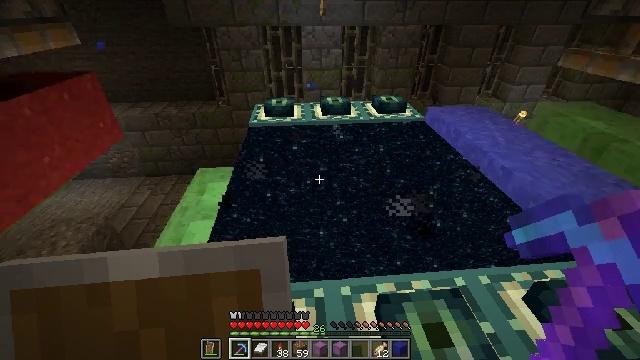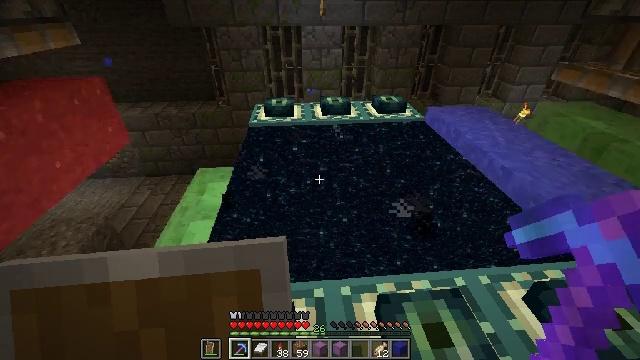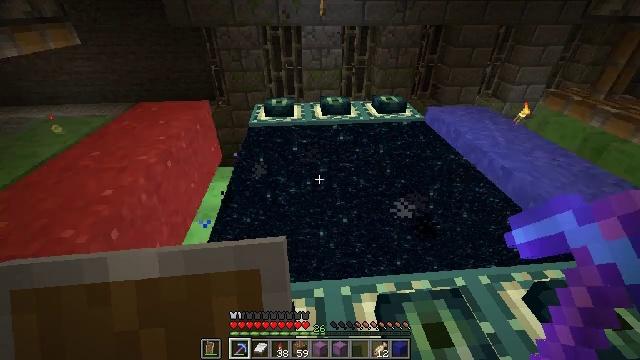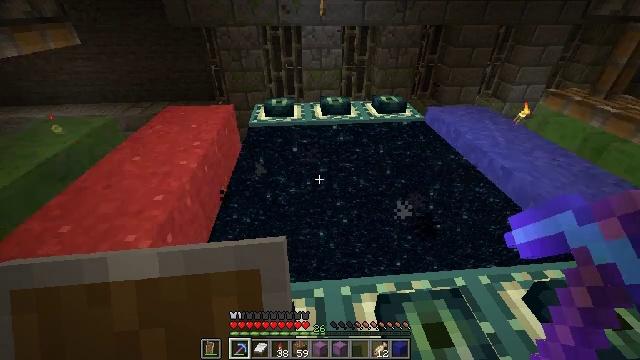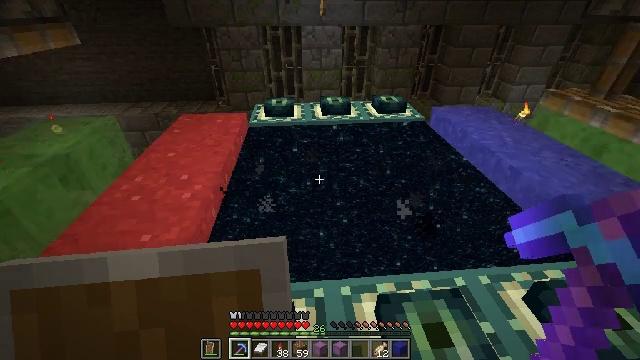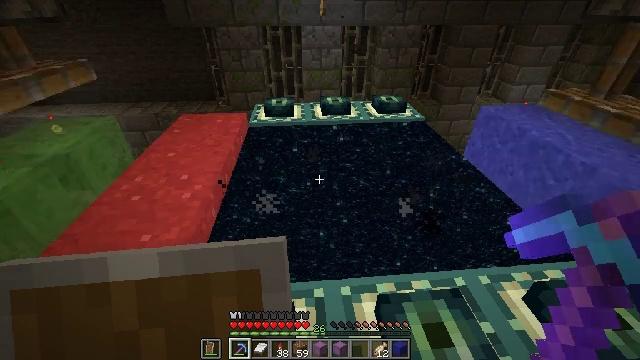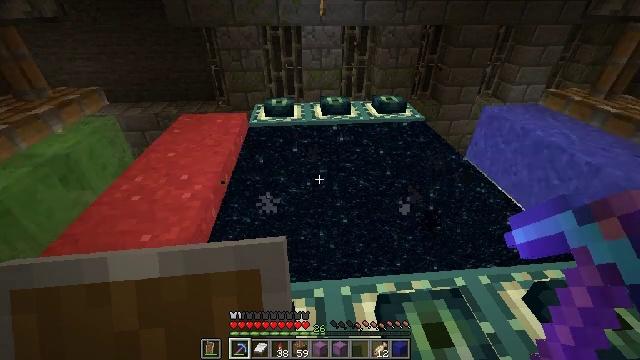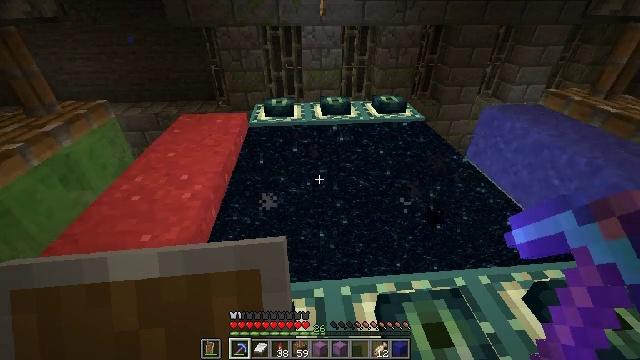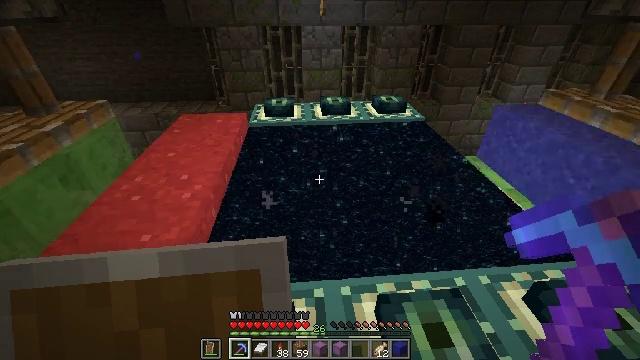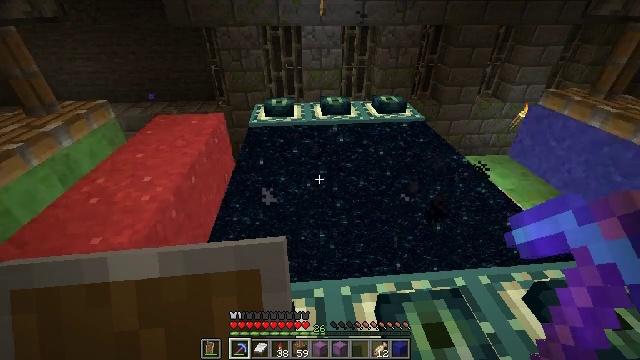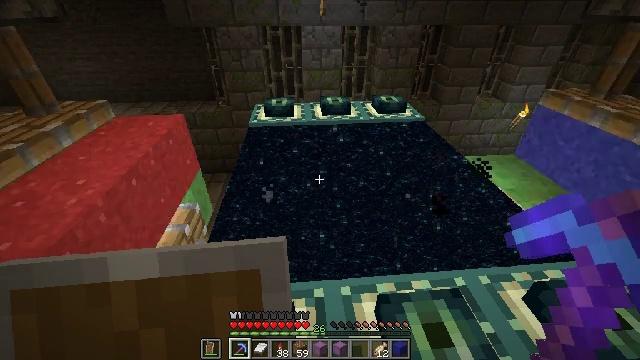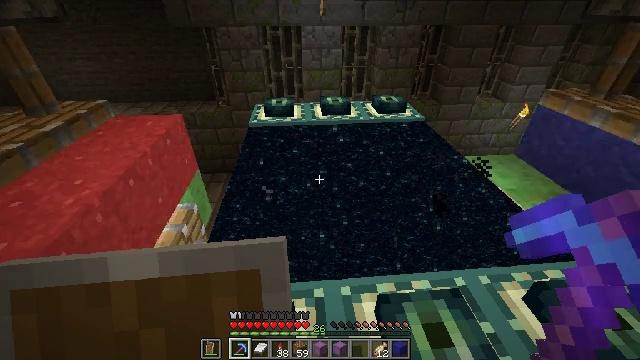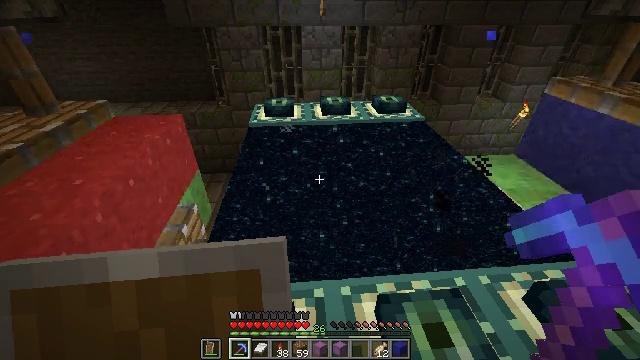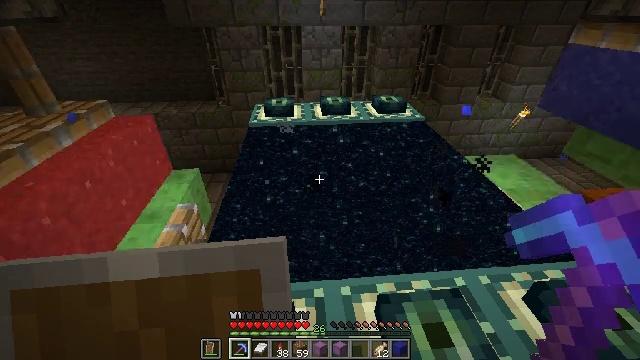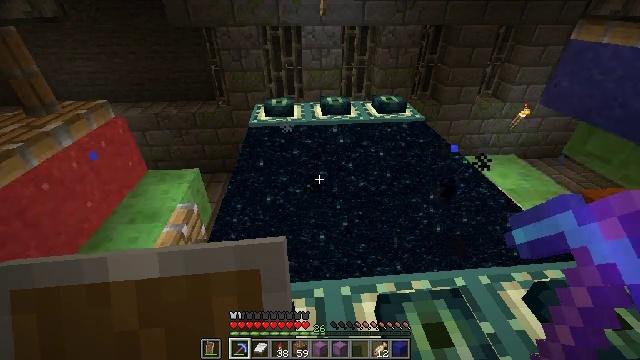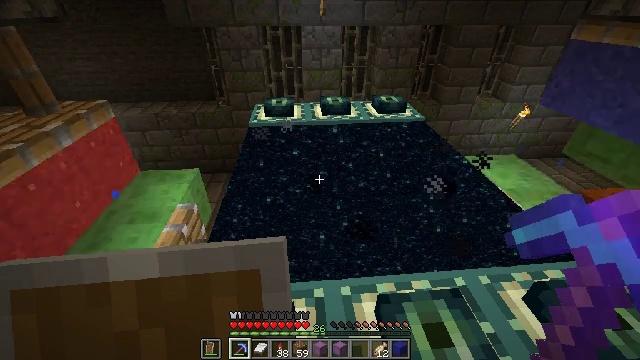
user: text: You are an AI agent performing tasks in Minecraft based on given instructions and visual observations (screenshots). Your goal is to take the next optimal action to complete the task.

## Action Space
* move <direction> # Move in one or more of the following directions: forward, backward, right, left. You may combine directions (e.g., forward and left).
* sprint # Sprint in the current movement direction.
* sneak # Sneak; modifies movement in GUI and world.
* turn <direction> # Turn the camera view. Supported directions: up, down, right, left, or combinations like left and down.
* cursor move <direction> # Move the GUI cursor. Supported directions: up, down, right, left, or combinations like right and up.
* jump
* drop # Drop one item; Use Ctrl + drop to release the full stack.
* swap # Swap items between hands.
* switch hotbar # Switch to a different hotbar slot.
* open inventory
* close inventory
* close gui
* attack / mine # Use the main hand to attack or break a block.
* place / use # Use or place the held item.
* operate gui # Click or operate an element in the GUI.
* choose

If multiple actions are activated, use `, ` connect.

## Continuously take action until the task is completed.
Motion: motion action
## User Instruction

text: Mine the blue concrete powder block.
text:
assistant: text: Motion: no_op
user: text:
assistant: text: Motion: no_op
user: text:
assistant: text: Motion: no_op
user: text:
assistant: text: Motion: no_op
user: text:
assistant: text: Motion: no_op
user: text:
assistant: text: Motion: no_op
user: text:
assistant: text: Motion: no_op
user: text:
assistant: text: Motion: no_op
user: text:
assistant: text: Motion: no_op
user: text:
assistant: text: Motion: no_op
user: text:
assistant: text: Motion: no_op
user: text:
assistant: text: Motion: no_op
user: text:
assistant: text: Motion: no_op
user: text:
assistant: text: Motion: no_op
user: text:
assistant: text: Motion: no_op
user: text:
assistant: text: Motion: no_op
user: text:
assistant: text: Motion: no_op
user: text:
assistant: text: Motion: no_op
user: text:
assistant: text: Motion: no_op
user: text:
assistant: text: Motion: no_op
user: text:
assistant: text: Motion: no_op
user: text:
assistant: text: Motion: no_op
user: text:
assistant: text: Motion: no_op
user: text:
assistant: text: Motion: no_op
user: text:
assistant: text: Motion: no_op
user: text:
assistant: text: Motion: no_op
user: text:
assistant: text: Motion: no_op
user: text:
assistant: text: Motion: no_op
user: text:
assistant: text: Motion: no_op
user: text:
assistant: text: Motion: no_op